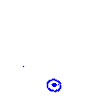
Particle: electron